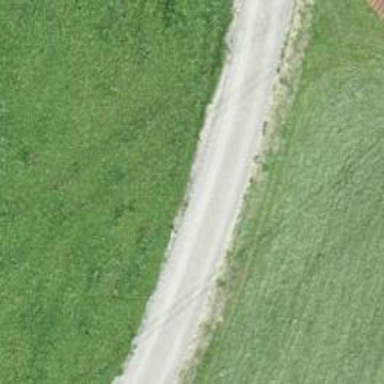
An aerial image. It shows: Gravel track with grade3 tracktype.